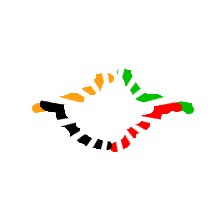
Shape: rhombus